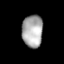
Tissue: lung
Cell type: Others
Senescence score: 0.2364
Nuclear area (px): 660
Mean DAPI intensity: 169.861